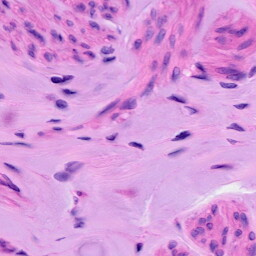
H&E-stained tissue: Ovarian